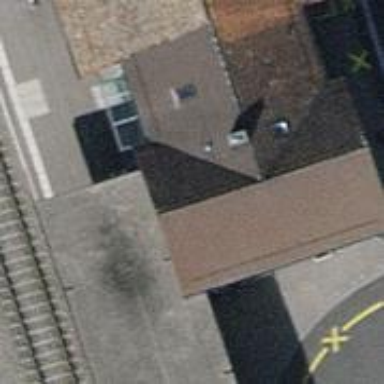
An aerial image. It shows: Café.